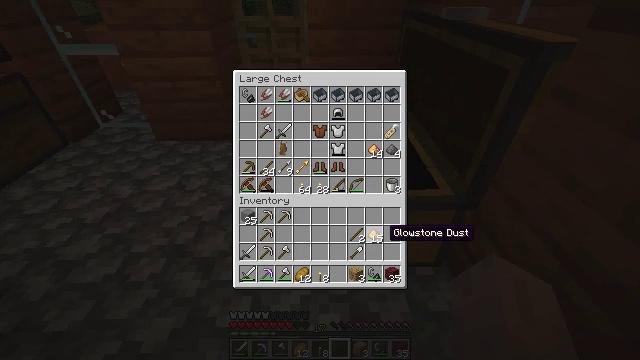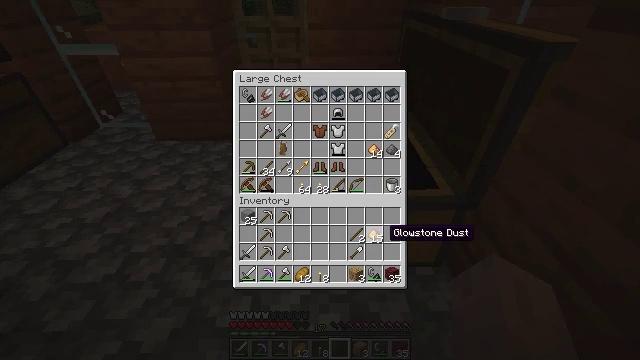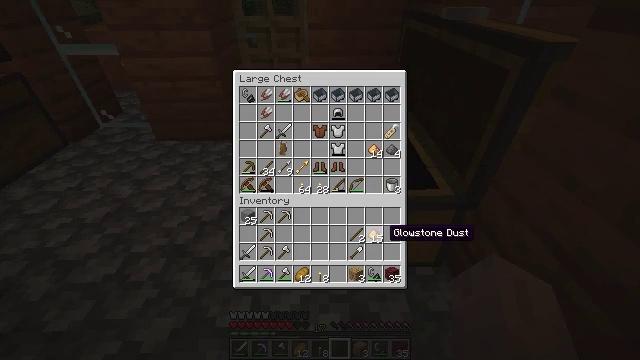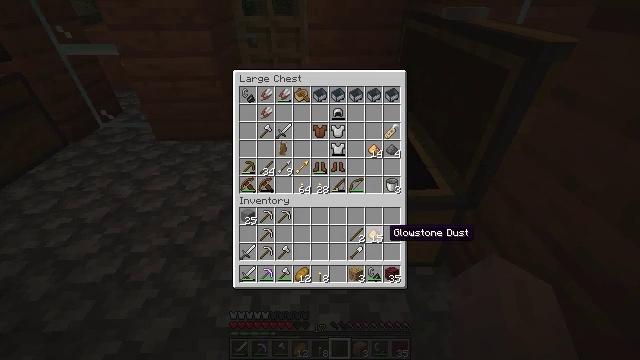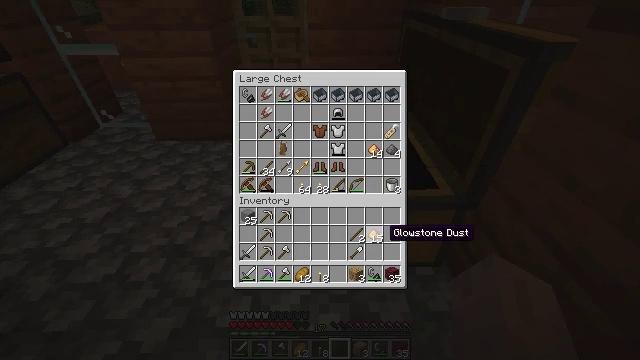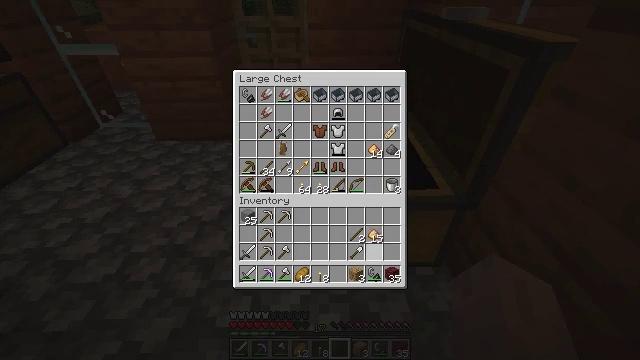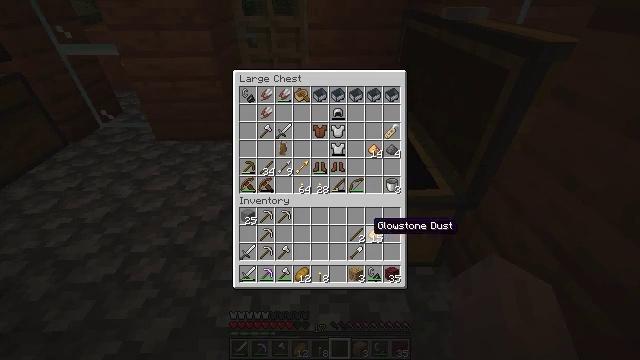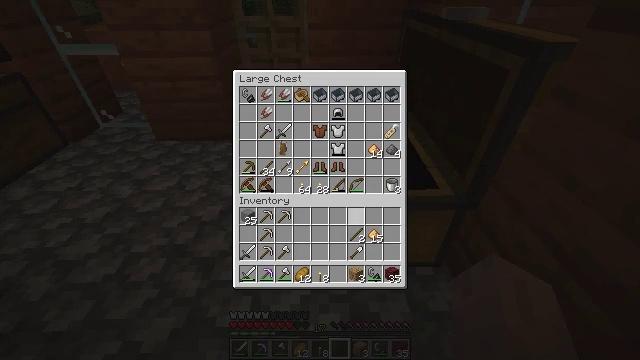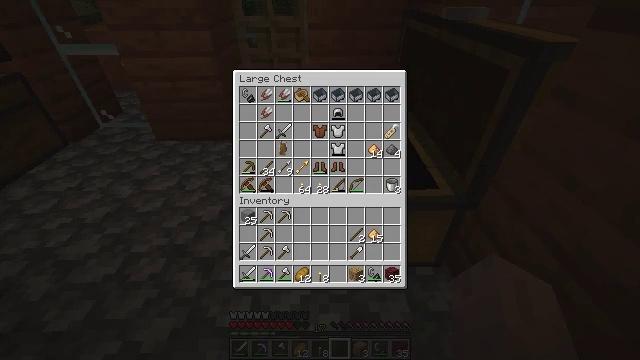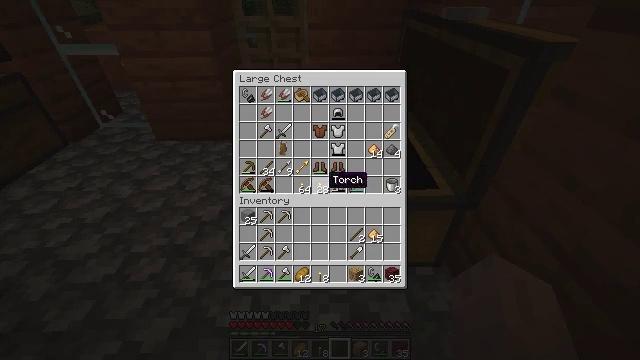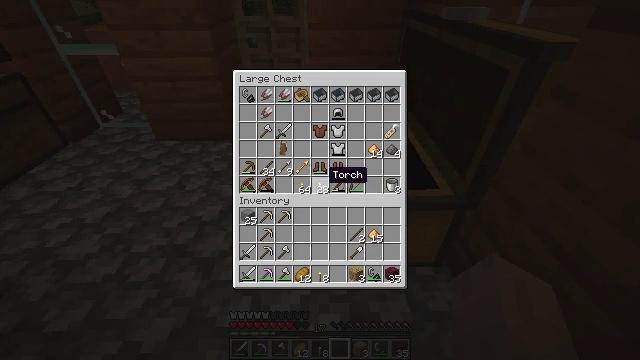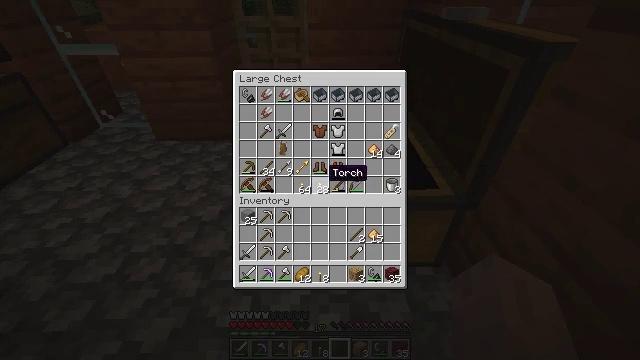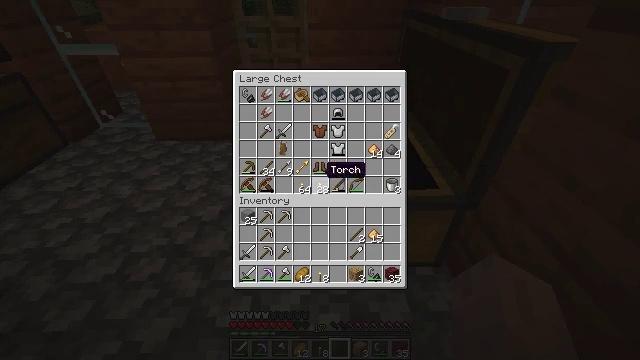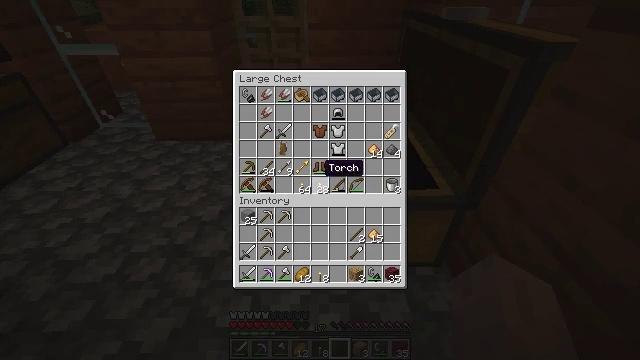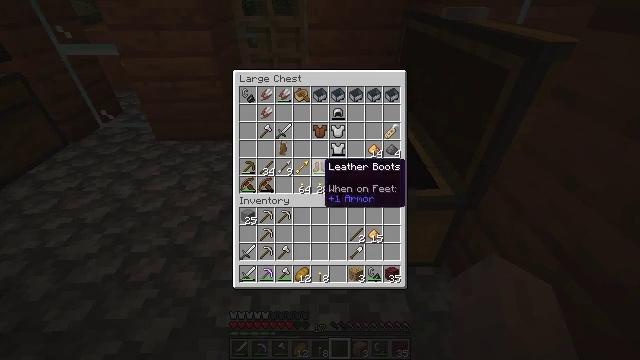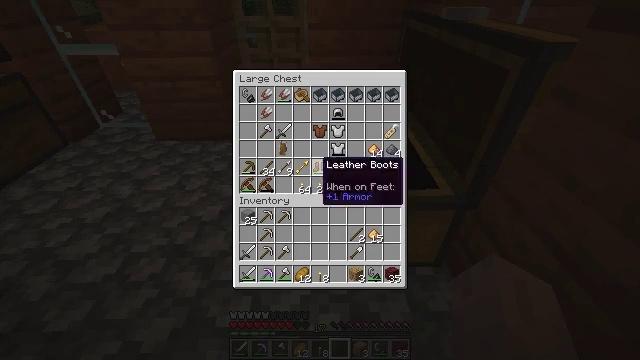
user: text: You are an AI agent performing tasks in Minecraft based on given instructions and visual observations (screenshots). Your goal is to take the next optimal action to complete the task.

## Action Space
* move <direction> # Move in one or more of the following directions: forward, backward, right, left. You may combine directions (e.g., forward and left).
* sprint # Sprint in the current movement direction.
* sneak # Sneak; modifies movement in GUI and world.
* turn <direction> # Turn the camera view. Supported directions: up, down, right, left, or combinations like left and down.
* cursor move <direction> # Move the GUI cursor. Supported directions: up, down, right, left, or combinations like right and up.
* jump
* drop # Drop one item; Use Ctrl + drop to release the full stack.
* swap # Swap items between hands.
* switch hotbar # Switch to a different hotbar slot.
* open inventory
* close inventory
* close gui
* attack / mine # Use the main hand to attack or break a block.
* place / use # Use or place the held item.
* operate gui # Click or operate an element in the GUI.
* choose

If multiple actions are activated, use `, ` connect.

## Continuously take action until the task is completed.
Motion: motion action
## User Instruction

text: Combine glowstone dust to craft a glowstone.
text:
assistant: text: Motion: no_op
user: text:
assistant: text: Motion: no_op
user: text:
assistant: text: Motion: no_op
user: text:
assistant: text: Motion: no_op
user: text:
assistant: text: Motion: cursor move left
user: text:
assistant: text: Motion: cursor move up
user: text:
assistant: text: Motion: cursor move left and up
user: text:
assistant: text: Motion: cursor move left and up
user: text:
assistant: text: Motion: no_op
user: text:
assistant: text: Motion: no_op
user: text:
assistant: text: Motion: no_op
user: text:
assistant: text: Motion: no_op
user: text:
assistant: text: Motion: no_op
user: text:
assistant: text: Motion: no_op
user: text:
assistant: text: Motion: no_op
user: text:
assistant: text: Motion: no_op
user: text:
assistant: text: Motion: no_op
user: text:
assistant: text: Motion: turn left, close gui
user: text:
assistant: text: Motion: turn left
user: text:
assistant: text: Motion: turn left
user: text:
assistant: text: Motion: turn left
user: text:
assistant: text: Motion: turn left
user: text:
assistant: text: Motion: turn left and up
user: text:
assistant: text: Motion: turn left and up
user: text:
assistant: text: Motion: turn left
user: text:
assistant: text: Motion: turn left
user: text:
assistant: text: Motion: turn left and up
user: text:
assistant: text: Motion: turn up
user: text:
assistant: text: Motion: turn right and up
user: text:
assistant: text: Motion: turn right and up